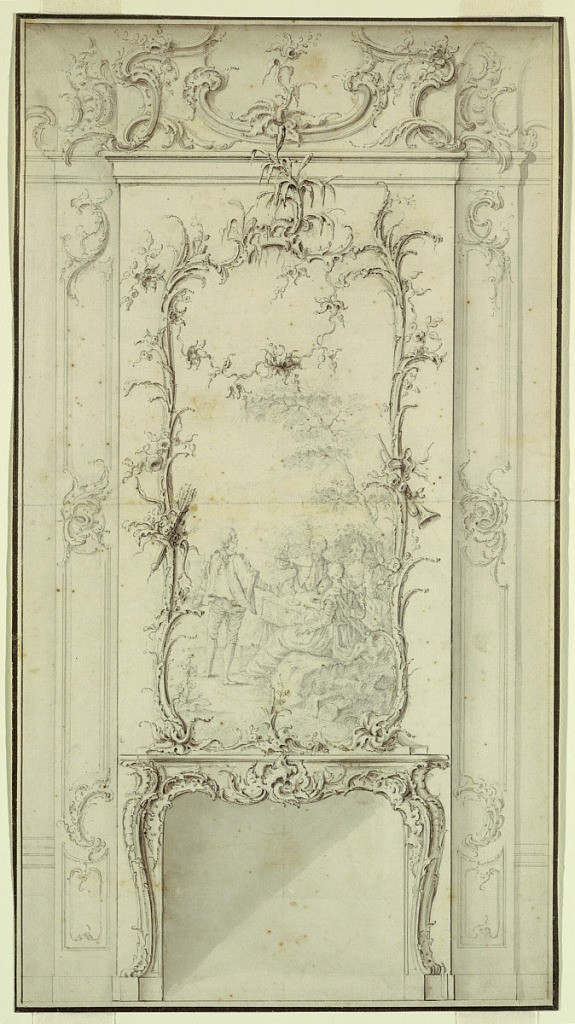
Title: Design for a Wall Panel with Fireplace
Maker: Johann August Nahl the Elder, 1710 - 1781
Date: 1745
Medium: Pen and black ink, brush and gray and light violet wash, graphite on white laid paper, ruled border in pen and black ink
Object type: Drawing
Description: Wall elevation featuring fireplace with overmantel and cove above, all in the Rococo style.  C- and S-curves abound on every section of the ornament.  In the center of the overmantel one finds a representation of a pastoral scene framed by feathery plant ornament with raffle leaves that curve over central field and onto the chimney panel.  Some of the plant ornament extends past the entablature and into the area of the cove.